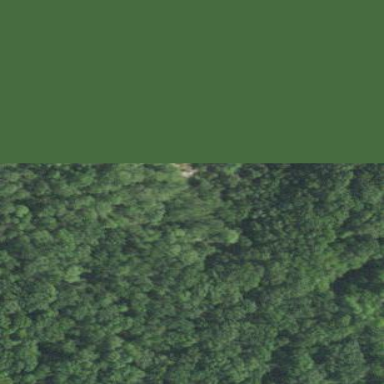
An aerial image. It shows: Mixed woodland area with various types of leaves.